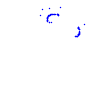
Particle: proton